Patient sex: M
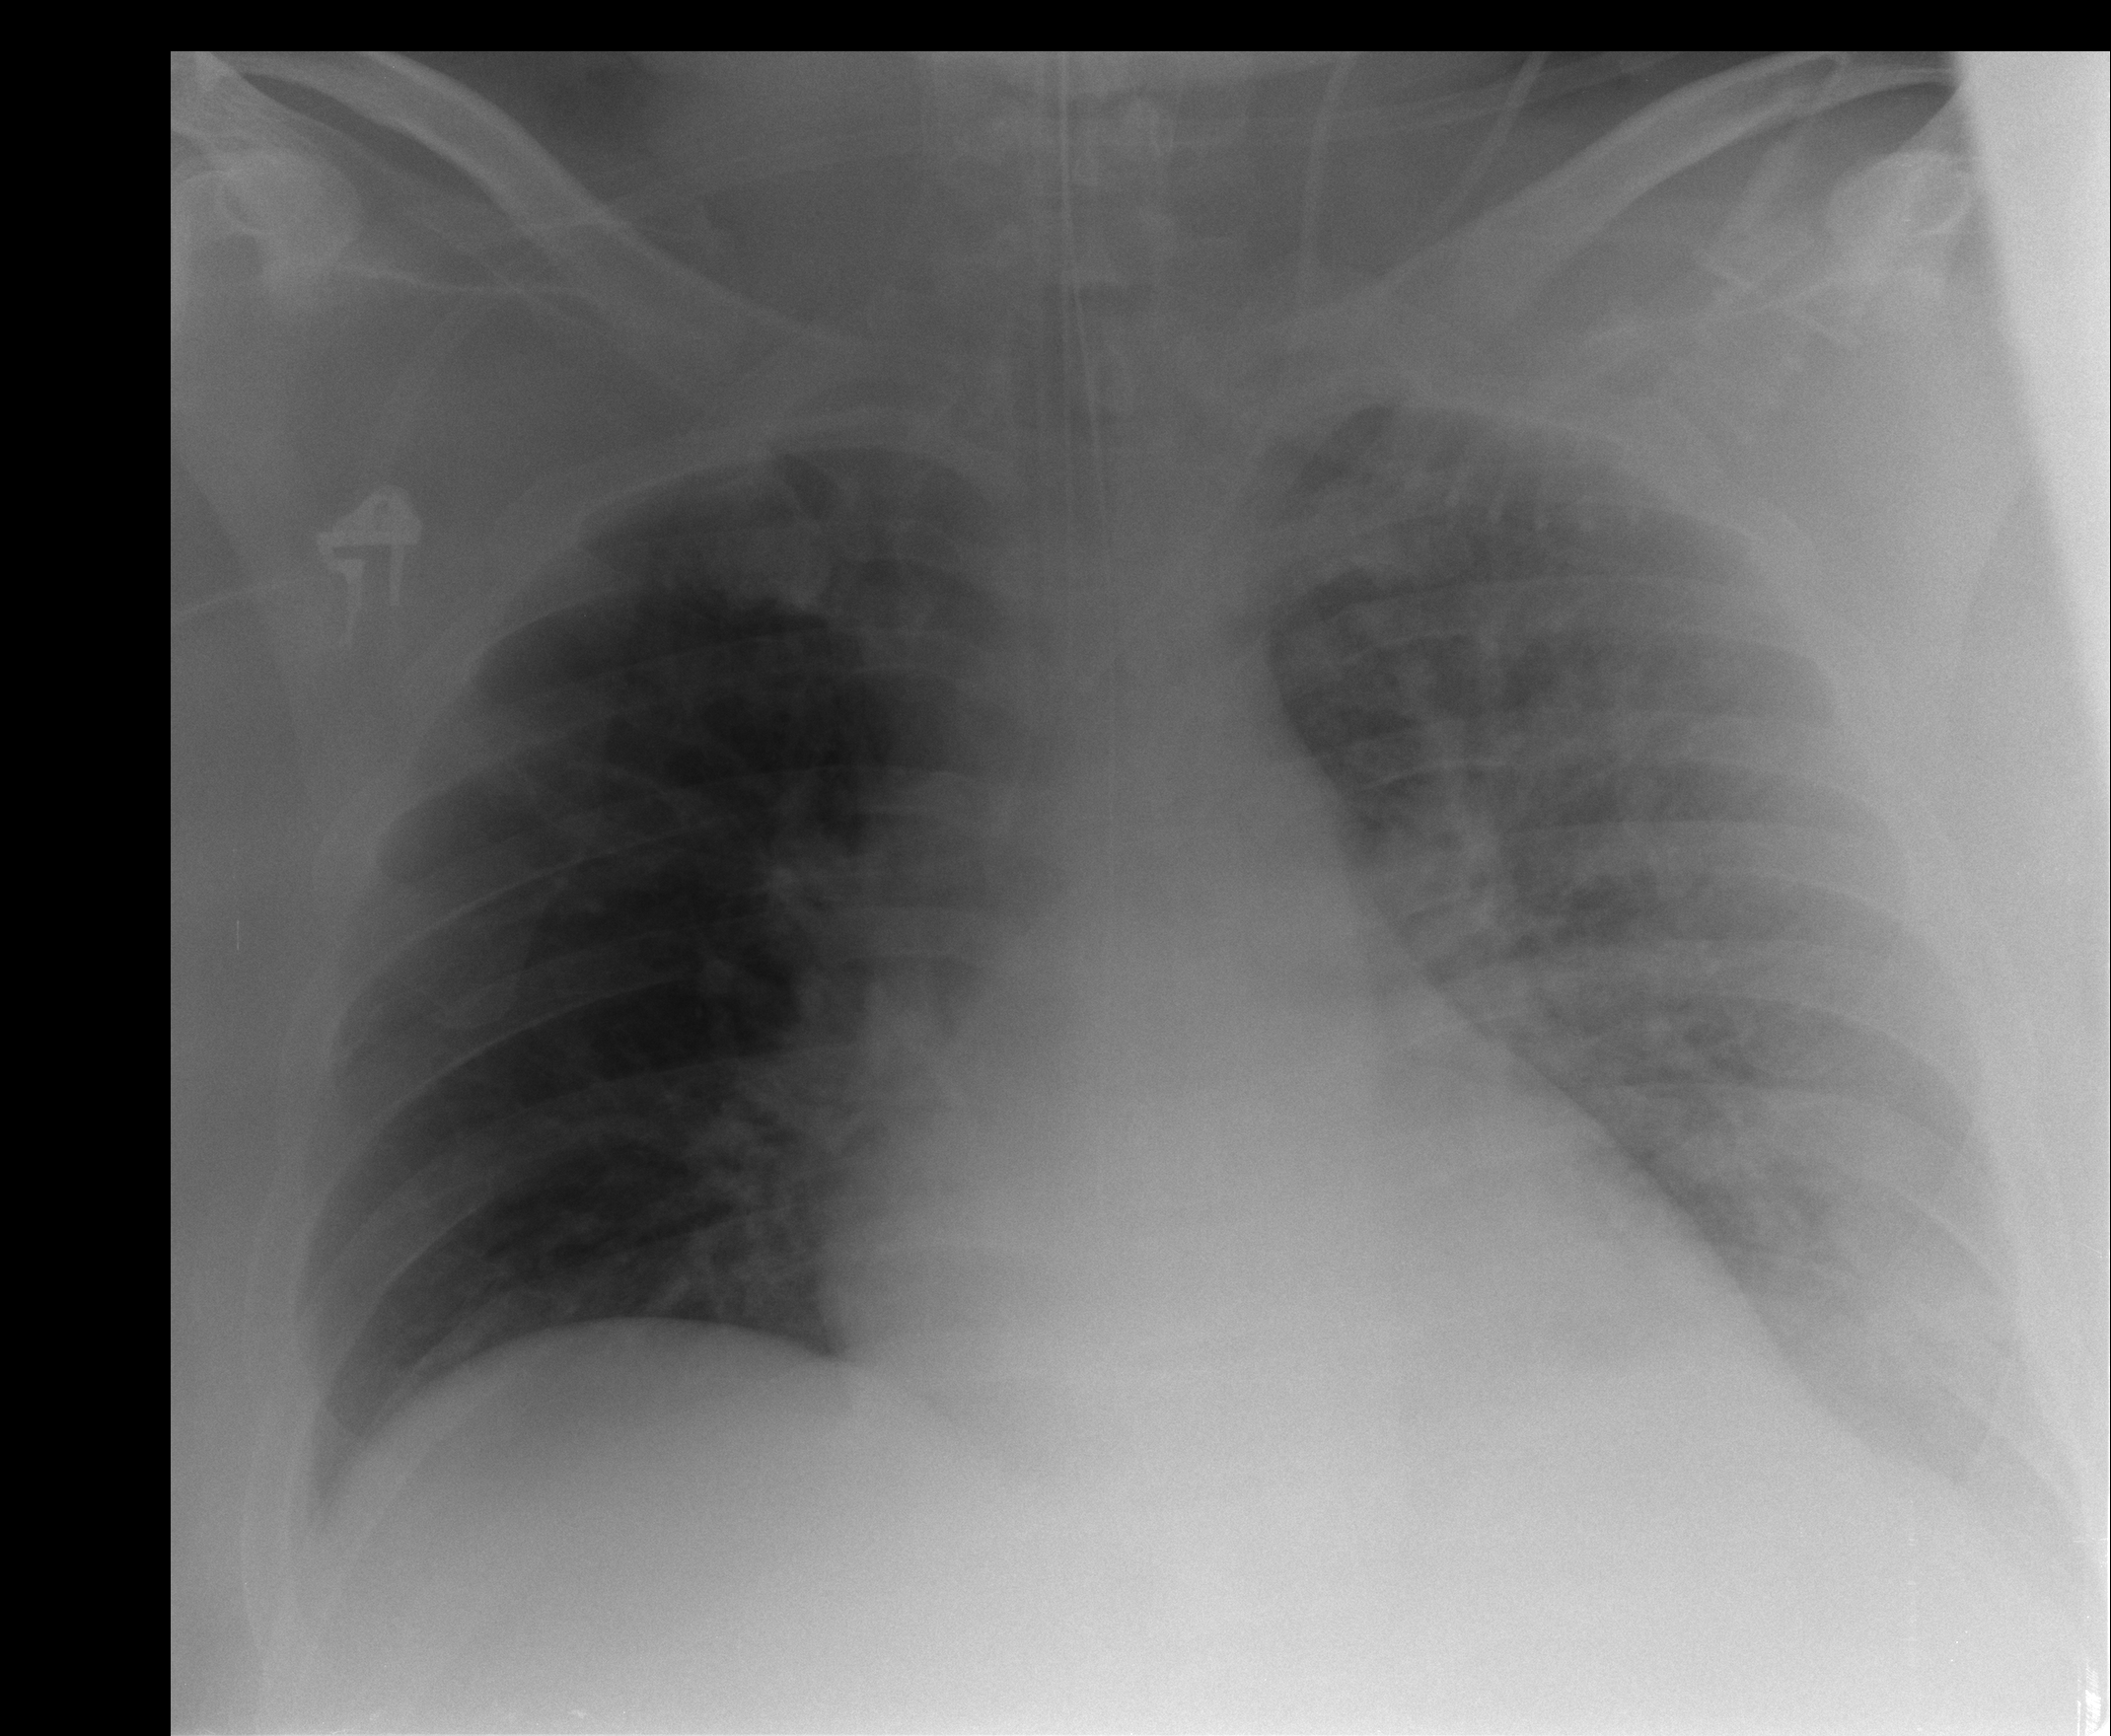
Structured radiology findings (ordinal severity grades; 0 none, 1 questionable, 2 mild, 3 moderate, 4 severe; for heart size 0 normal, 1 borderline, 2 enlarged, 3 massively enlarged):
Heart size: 2
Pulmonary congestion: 0
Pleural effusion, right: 0
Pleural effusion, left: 2
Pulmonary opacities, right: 0
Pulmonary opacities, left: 2
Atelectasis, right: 2
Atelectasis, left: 2